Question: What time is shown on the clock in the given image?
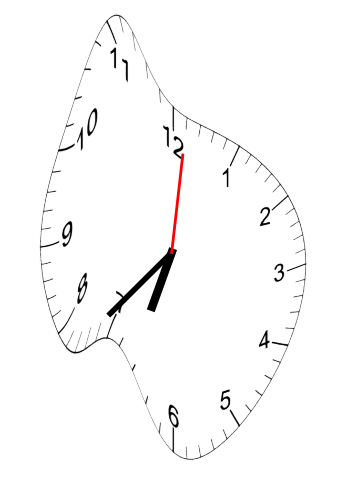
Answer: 06:37:01